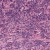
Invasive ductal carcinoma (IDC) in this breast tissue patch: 1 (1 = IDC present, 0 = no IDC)